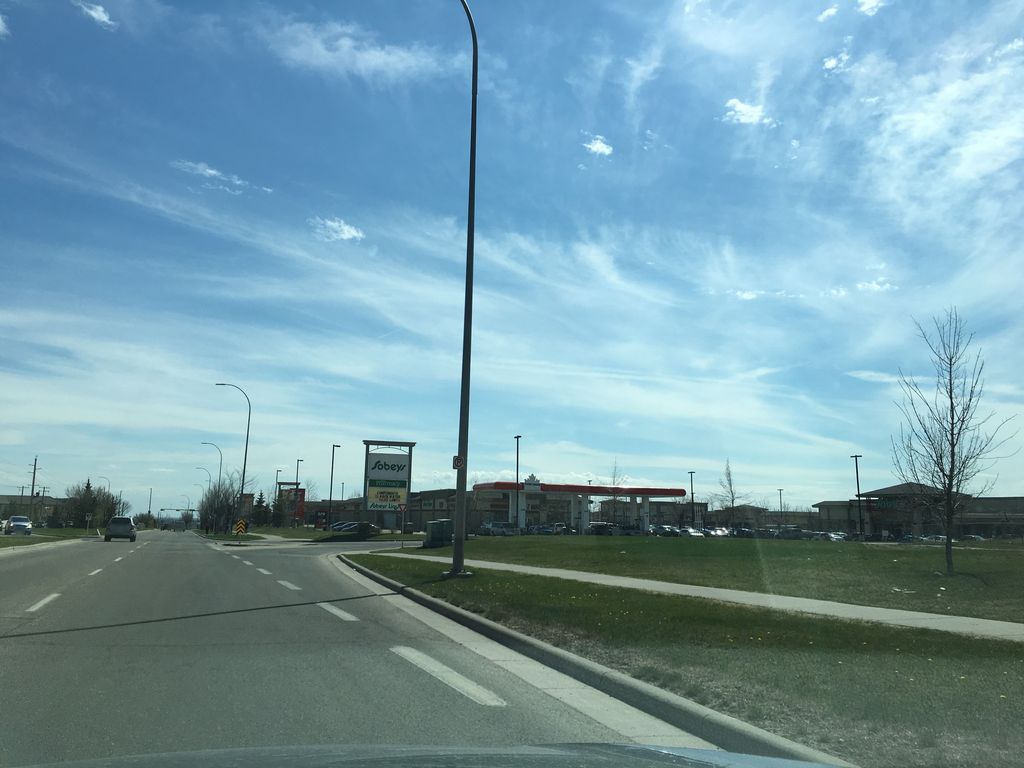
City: calgary